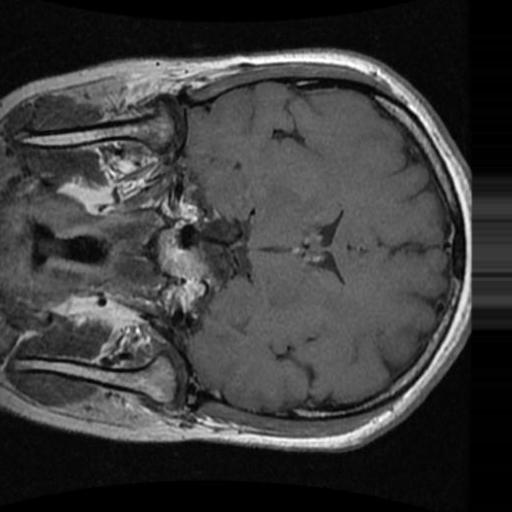
Label: brain_tumor